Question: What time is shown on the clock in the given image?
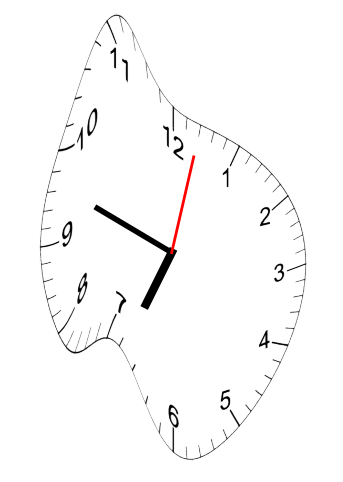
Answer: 06:48:02